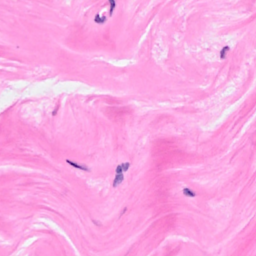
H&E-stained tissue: Breast